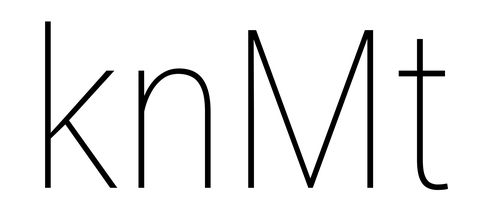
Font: Roboto_Condensed_Thin